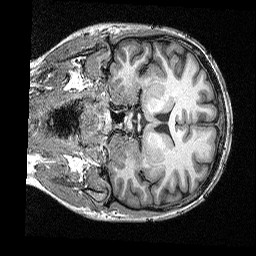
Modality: T1map
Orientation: coronal